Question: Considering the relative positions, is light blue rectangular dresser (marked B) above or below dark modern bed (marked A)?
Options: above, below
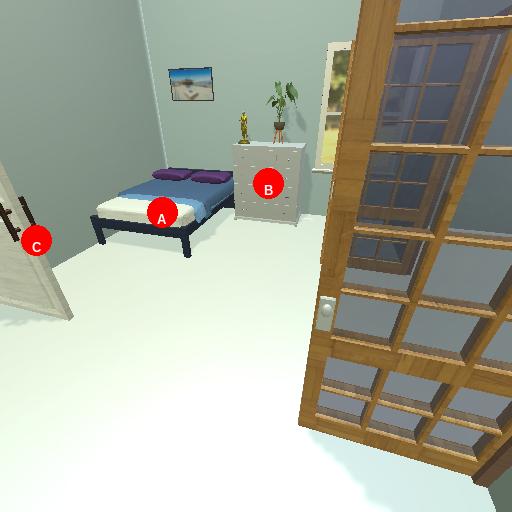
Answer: above